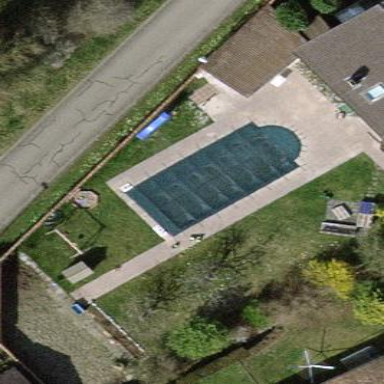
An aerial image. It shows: Swimming pool located in leisure land.